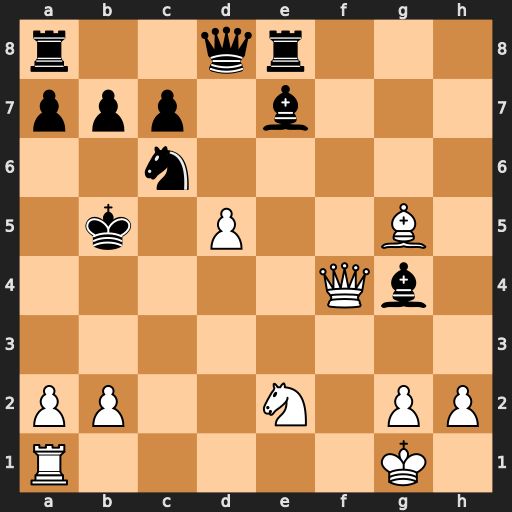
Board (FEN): r2qr3/ppp1b3/2n5/1k1P2B1/5Qb1/8/PP2N1PP/R5K1
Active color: w
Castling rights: -
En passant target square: -
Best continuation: Nc3+ Kb6 Qc4 Bc5+ Kh1